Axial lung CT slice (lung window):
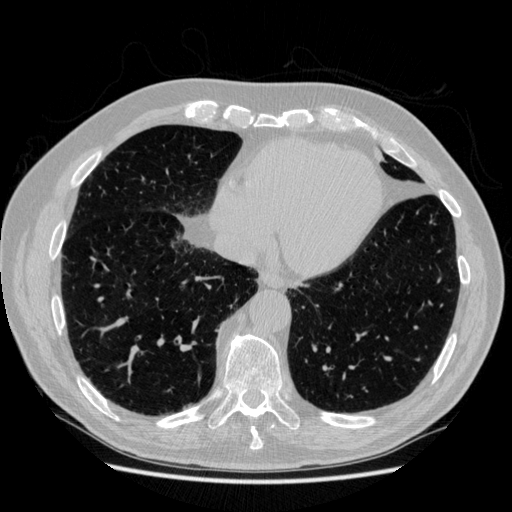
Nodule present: no